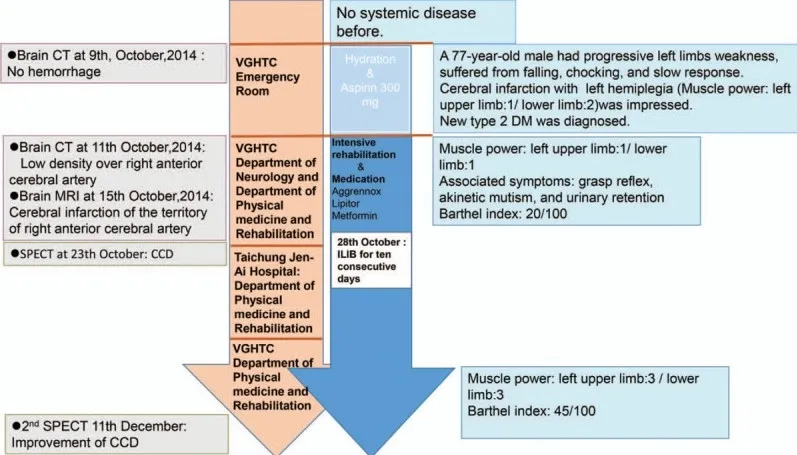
Timeline. The timeline containing the interventions, image reports, and general conditions provided the time course of this patient we presented.
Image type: chart (chart)